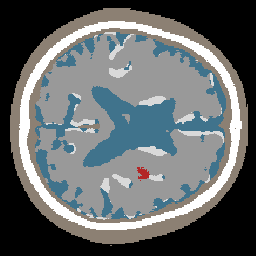
Label: lesion